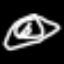
Label: donut